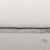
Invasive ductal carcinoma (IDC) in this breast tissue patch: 0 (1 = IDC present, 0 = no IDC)